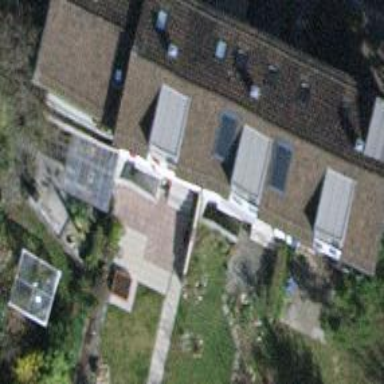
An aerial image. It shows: Terrace building.